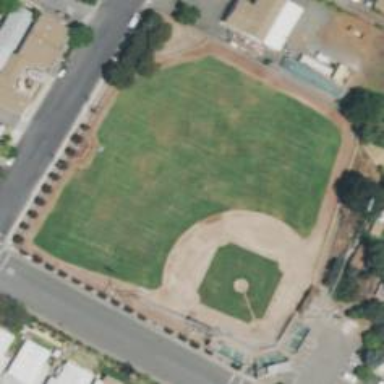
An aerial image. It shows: Baseball pitch for leisure and sports activities.